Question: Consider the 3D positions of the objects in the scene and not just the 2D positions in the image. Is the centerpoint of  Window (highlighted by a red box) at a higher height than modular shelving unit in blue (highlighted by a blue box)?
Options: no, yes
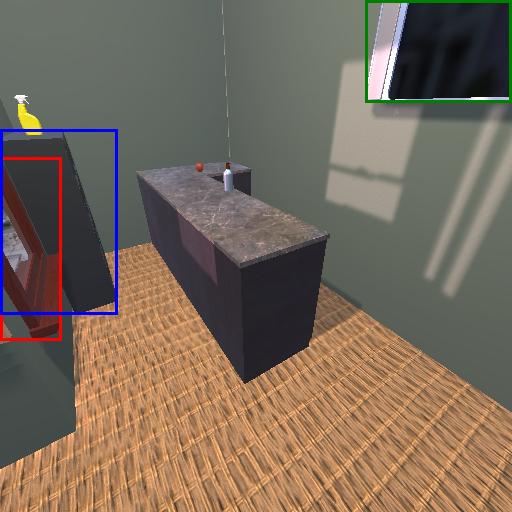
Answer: no